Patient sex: M
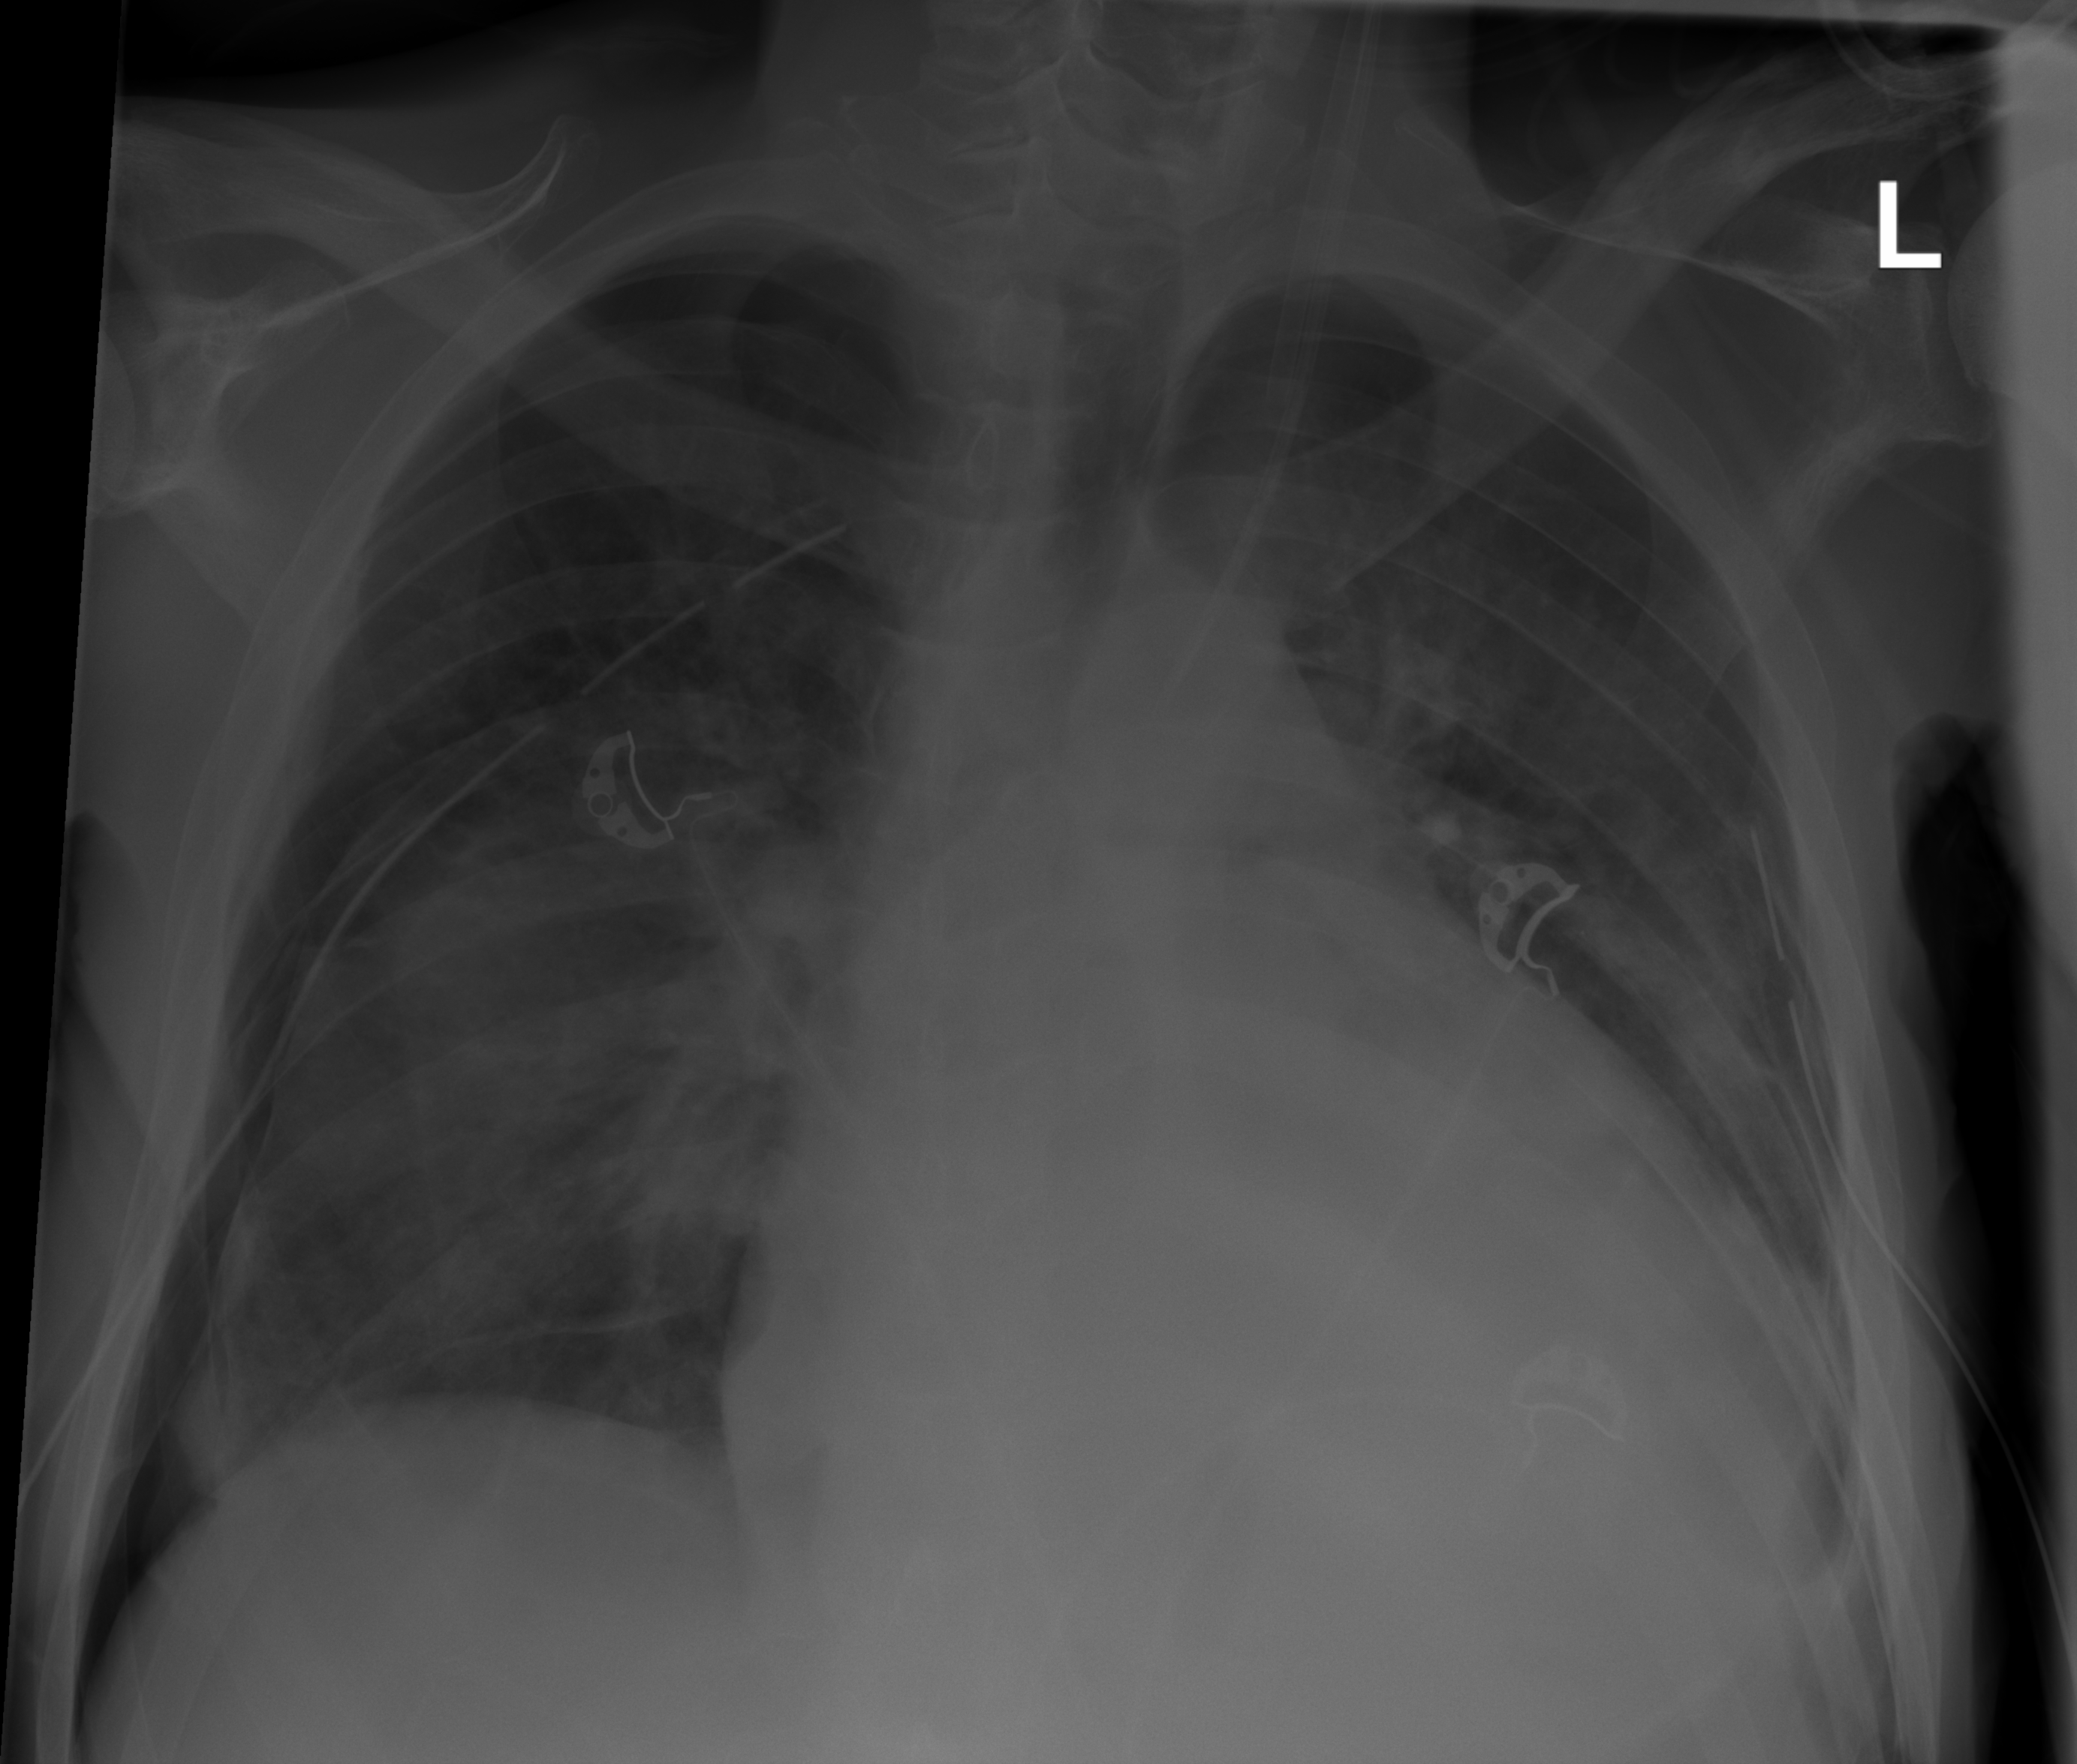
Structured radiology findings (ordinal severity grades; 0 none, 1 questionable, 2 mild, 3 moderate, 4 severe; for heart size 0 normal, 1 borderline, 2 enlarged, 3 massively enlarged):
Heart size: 2
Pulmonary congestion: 0
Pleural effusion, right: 0
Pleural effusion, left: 2
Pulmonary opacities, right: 2
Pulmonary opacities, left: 2
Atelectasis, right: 2
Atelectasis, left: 0